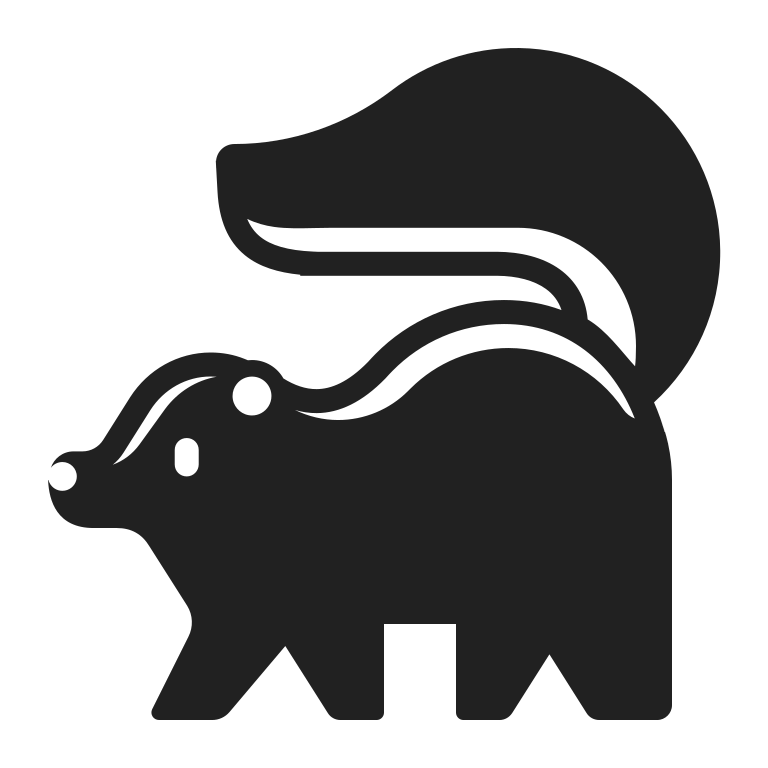
skunk high contrast